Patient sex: M
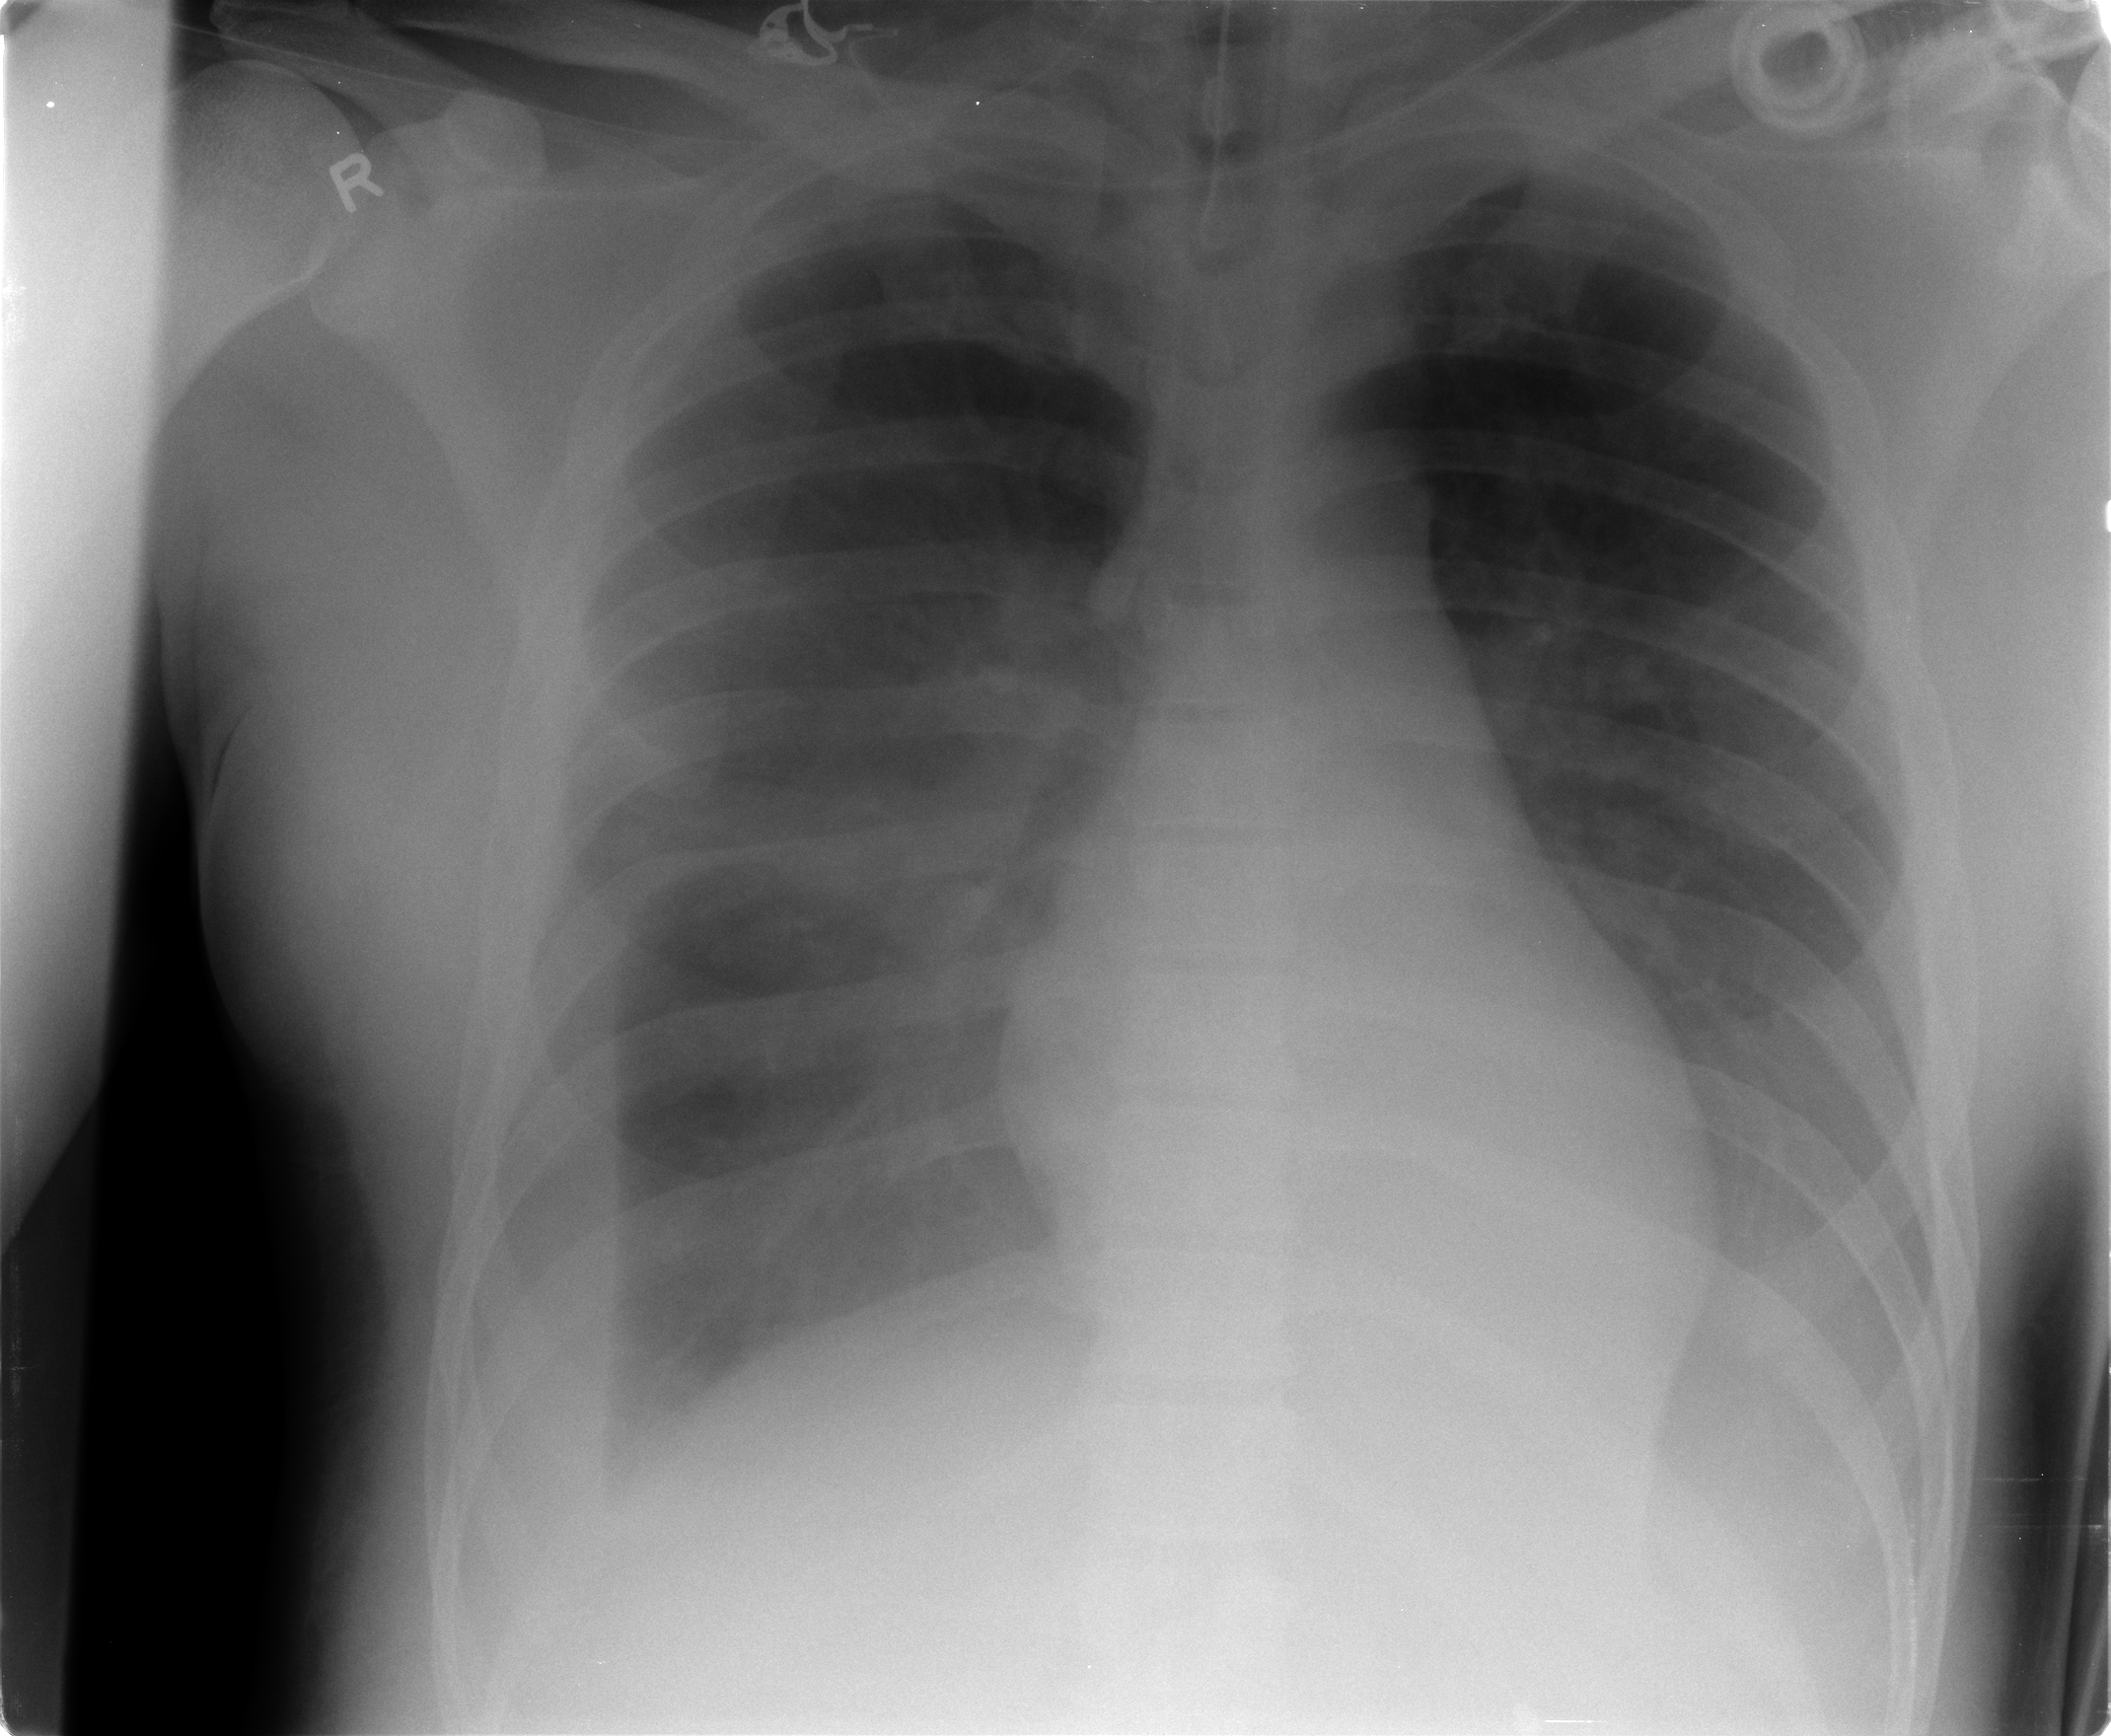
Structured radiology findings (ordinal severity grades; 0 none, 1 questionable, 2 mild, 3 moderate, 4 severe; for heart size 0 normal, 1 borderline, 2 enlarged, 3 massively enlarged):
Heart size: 0
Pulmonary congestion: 2
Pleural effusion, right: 3
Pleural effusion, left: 2
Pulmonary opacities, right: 3
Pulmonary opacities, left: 3
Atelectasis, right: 3
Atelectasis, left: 2